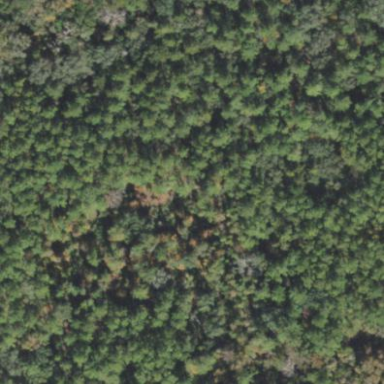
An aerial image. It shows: Needle-leaved woodland.